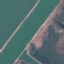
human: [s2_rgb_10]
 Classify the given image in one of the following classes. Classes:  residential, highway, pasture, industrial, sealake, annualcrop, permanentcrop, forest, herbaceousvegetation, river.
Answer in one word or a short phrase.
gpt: River